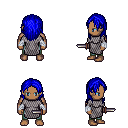
a pixel art fantasy rpg character, male body template, human, dark skin, chain mail, teal pants, blue long hairstyle, white cloth bandages, dagger, four views (front, back, left, right), 2x2 character sprite sheet, small pixel art, hard edges, no anti-aliasing